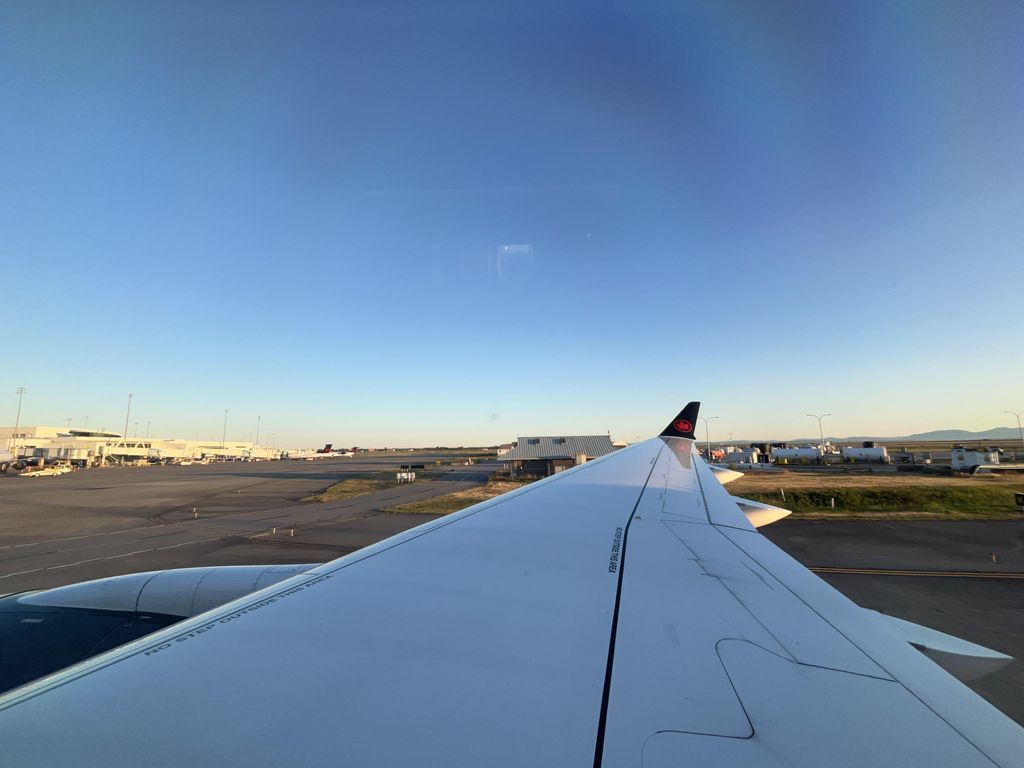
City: vancouver